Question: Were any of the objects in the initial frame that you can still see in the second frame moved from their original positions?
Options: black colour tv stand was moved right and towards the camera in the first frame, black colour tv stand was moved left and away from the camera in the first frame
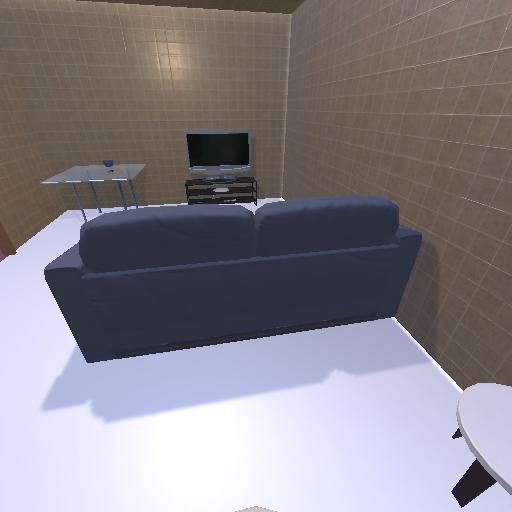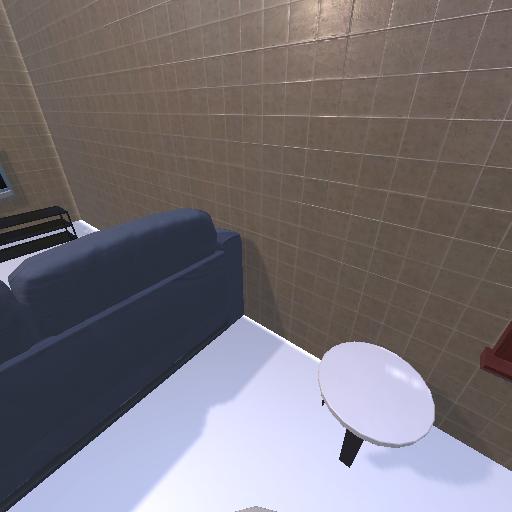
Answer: black colour tv stand was moved right and towards the camera in the first frame